Question: I have tthe following simple layout: <URL>
'''
<div class="container">
<div>
Some jumping conten here
</div>
<div>
<a href="#" class="more">More</a>
</div>
</div>
'''
and these are styles for it
'''
.container {
display: table;
border: 1px silver solid;
}
.container div {
display: table-cell;
padding: 10px;
}
.more {
display: block;
border: 2px red solid;
margin-top: 20px;
}
'''
So the problem is that I want to move only link in second cell 20px down. But somehow it also affects content in first cell too.

So what is the reason fo this behaviour and how can I fix this?
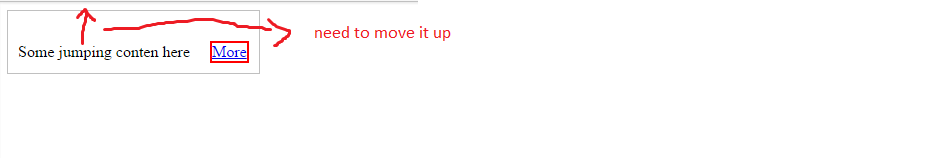
Answer: Add the 'vertical-align: top' property to the table-cells:
'''
.container {
display: table;
border: 1px silver solid;
}
.container div {
display: table-cell;
padding: 10px;
vertical-align: top;
}
.more {
display: block;
border: 2px red solid;
margin-top: 20px;
}
'''
'''
<div class="container">
<div>
Some jumping content here
</div>
<div>
<a href="#" class="more">More</a>
</div>
</div>
'''